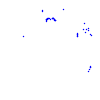
Particle: proton